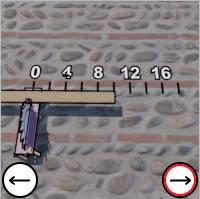
Task: length
Answer: 10
First scale value: 4.0